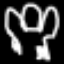
Label: frog